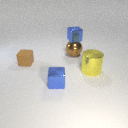
large brown metal sphere behind small blue metal cube